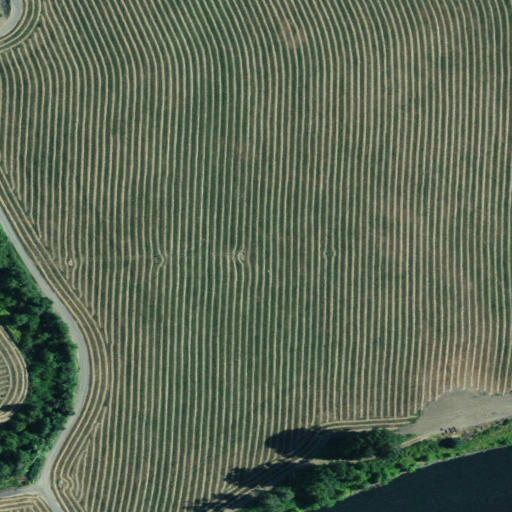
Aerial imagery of island in Oregon named Centennial Island containing cultivated crops, pasture, open water, shrub, and open development